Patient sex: M
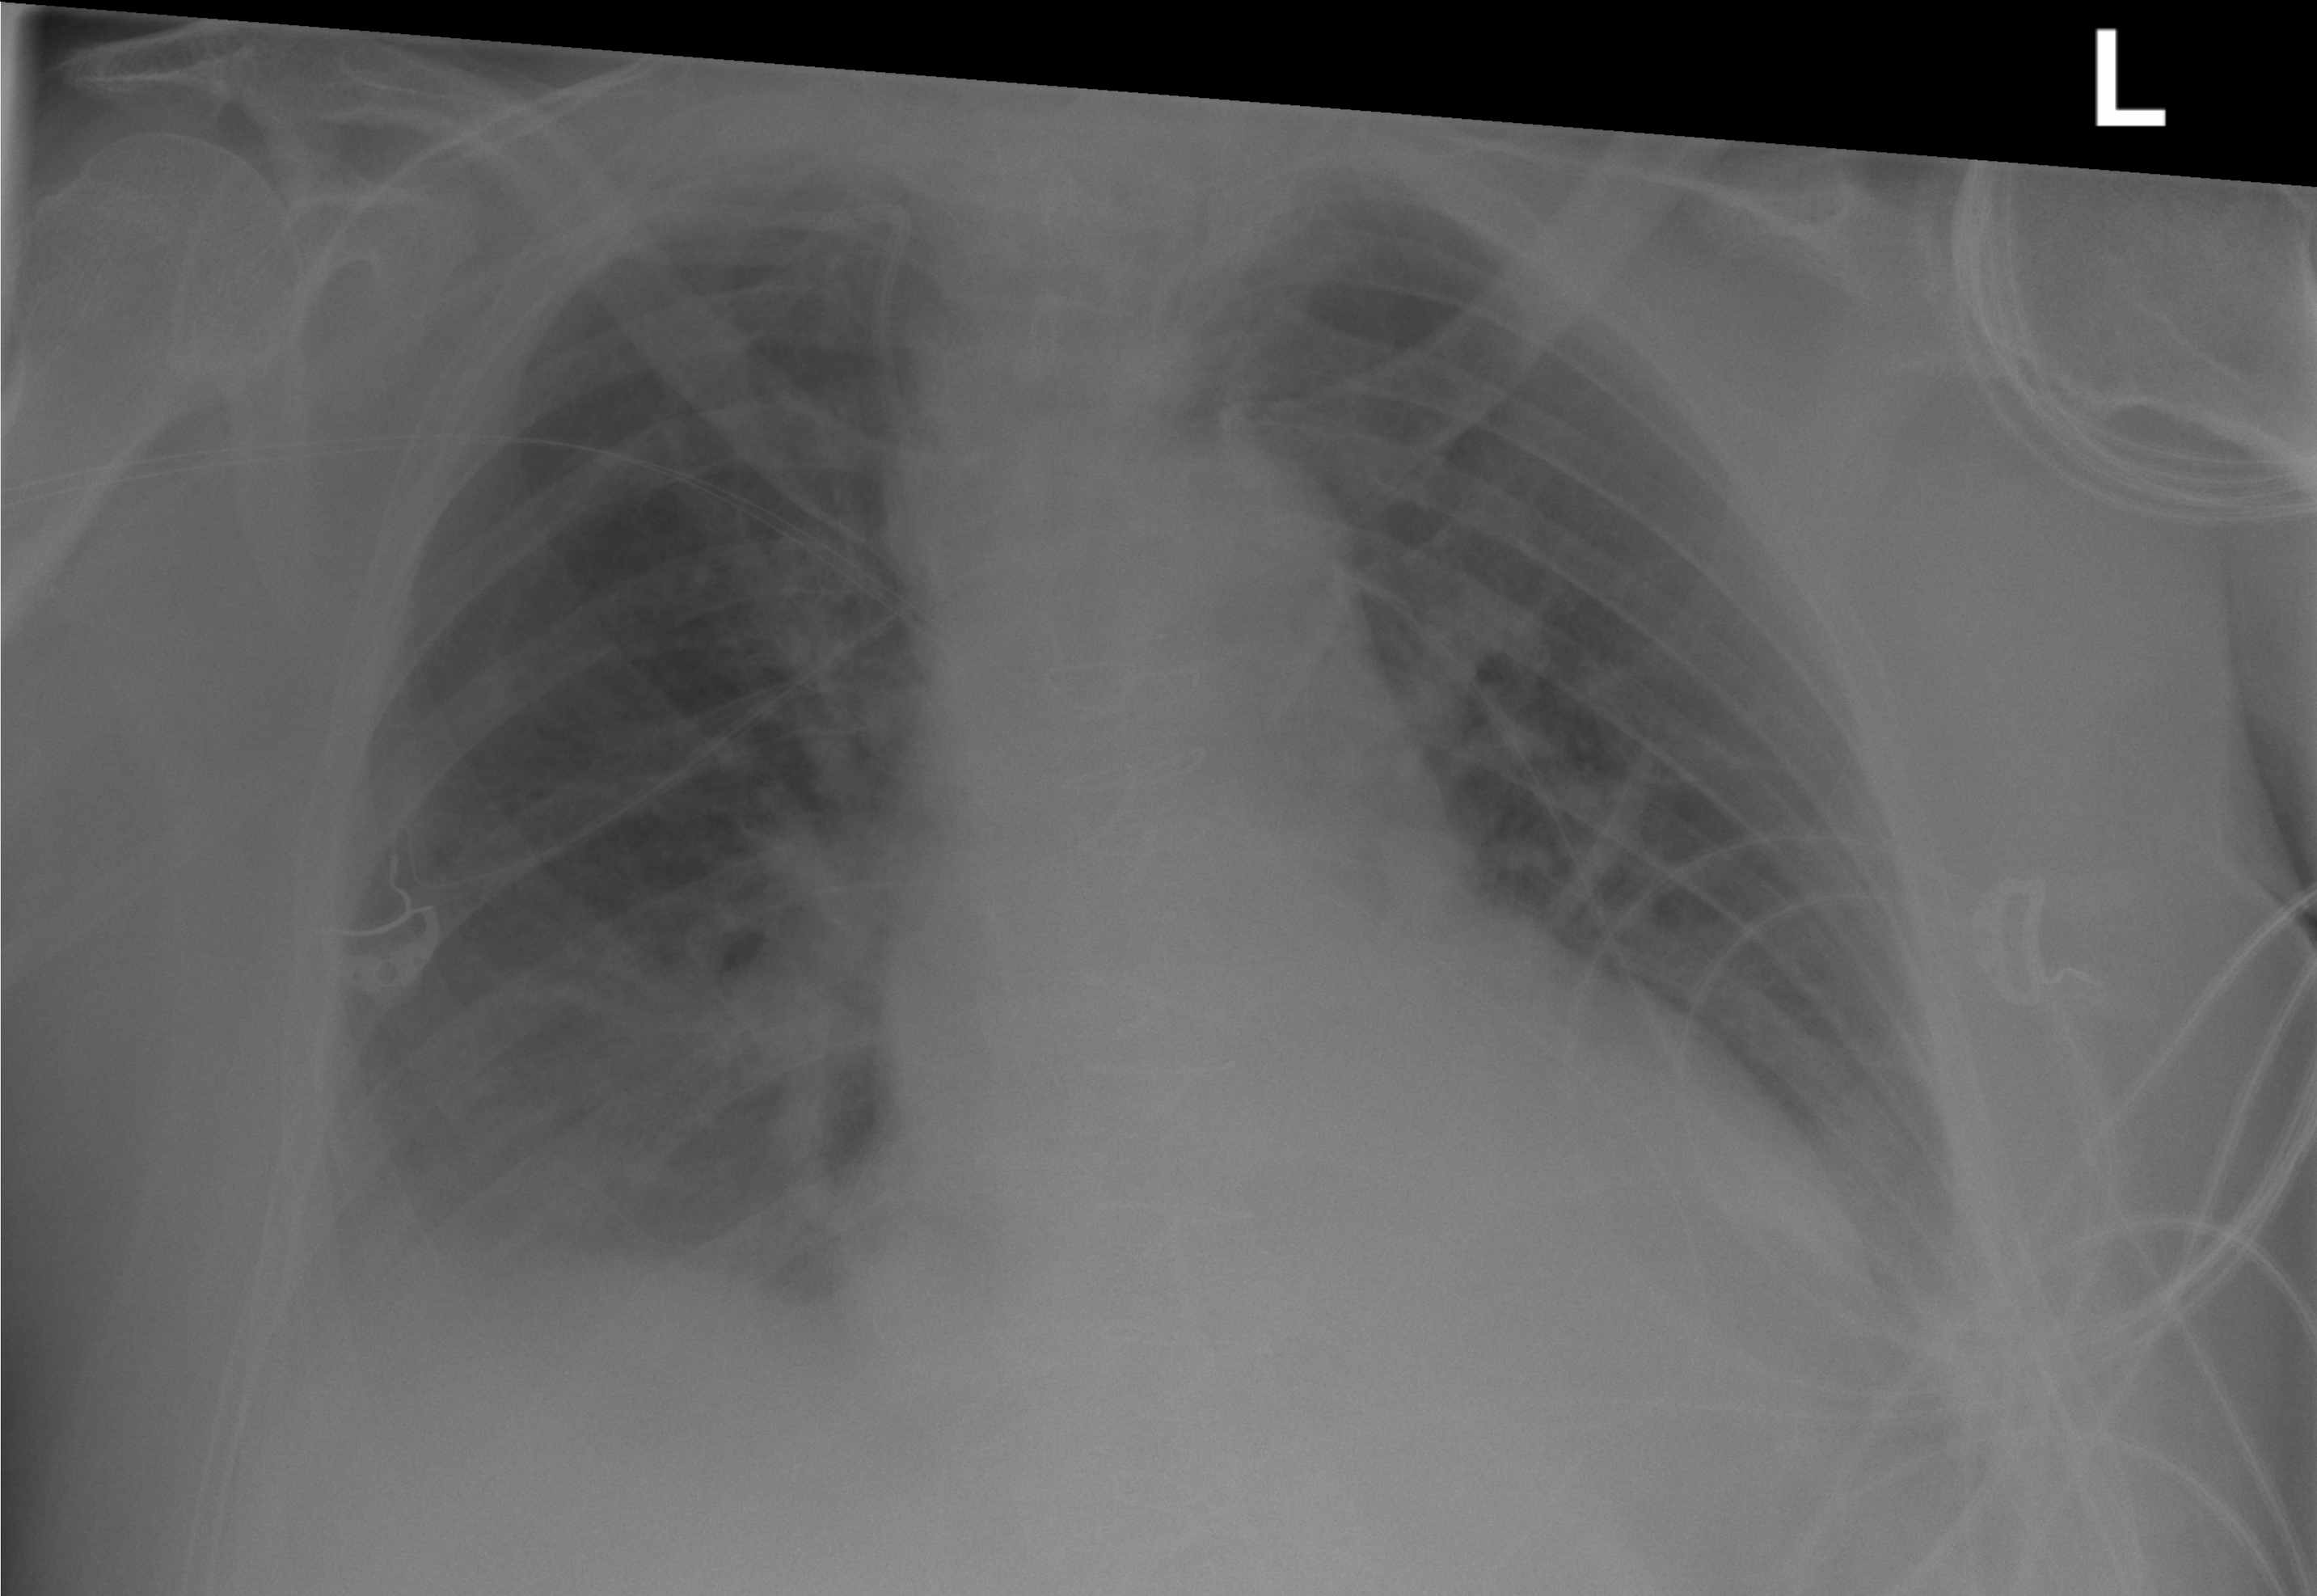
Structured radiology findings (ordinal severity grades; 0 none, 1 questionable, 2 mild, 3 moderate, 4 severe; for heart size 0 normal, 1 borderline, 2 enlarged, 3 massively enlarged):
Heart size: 1
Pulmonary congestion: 2
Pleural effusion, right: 2
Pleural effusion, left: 2
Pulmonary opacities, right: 0
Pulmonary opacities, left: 0
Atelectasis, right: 2
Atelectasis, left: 2